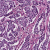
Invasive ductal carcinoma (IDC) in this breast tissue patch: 1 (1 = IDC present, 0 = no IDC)